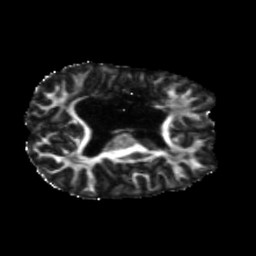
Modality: FA
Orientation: axial
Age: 31
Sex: female
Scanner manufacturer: siemens
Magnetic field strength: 3 T
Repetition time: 5.47 s
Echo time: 0.0854 s